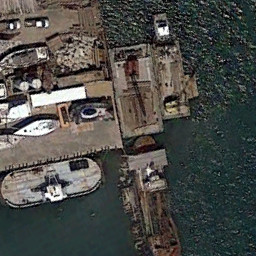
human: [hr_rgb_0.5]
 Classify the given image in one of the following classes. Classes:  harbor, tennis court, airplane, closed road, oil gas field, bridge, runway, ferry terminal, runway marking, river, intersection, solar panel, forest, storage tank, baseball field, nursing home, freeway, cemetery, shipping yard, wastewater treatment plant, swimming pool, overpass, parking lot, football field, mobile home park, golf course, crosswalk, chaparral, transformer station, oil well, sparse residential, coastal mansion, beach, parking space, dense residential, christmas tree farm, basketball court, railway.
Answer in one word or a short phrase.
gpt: ferry terminal